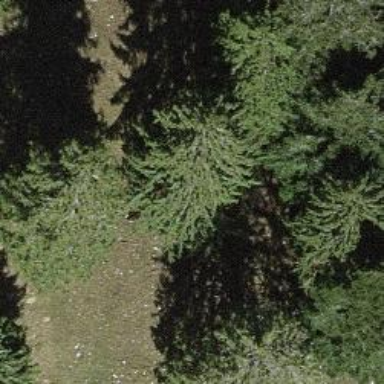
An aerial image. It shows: Beautiful tree in nature.